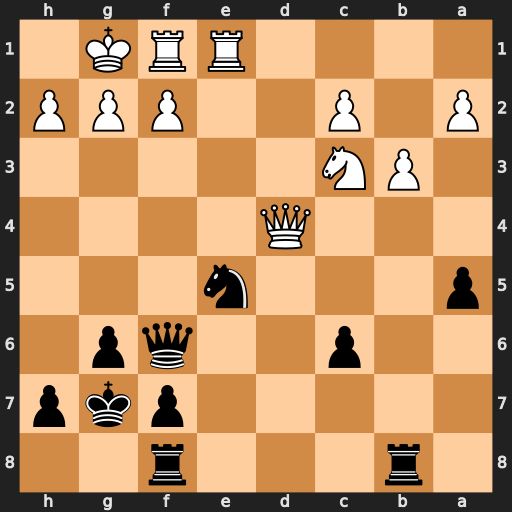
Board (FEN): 1r3r2/5pkp/2p2qp1/p3n3/3Q4/1PN5/P1P2PPP/4RRK1
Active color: b
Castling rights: -
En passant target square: -
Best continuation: Nf3+ gxf3 Qxd4